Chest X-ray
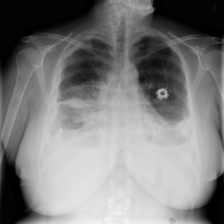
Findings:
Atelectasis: negative
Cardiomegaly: negative
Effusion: positive
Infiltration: negative
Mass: negative
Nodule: negative
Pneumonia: negative
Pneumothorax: negative
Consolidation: negative
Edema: negative
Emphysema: negative
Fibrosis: negative
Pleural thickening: positive
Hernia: negative